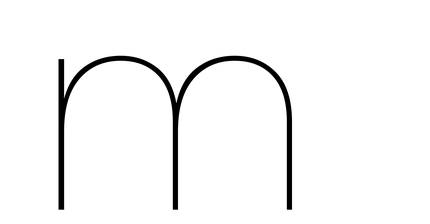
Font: Poppins-Thin